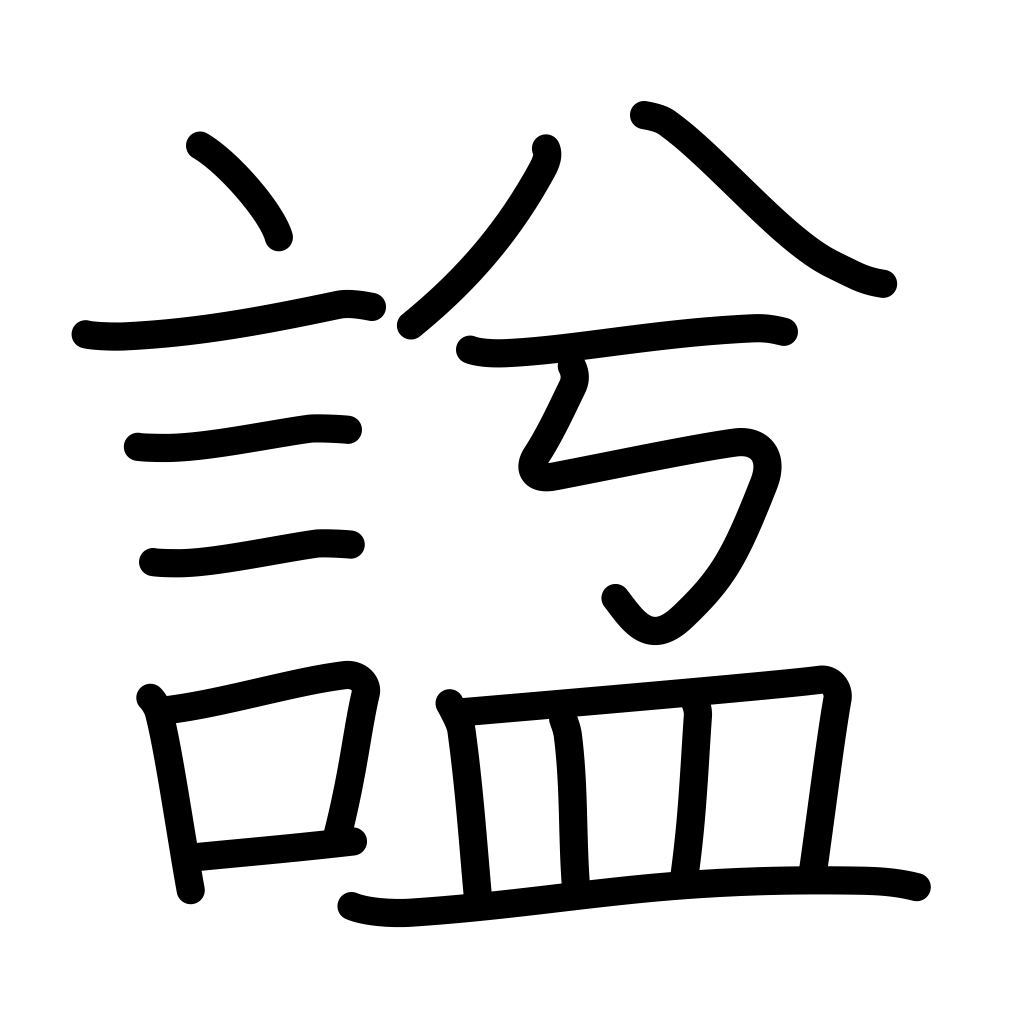
Meaning: posthumous name